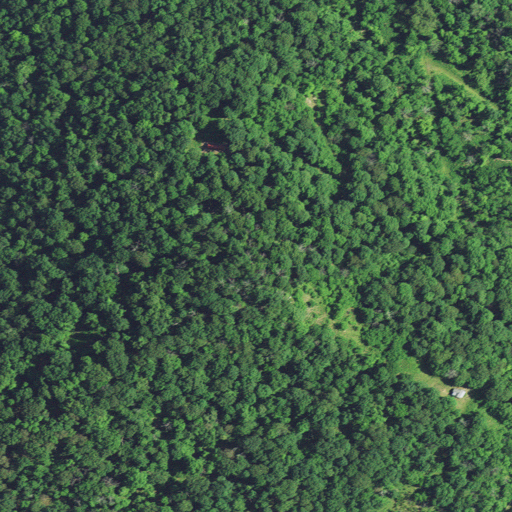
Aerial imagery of mountain in West Virginia named High Knob containing deciduous forest and mixed forest